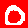
Digit: 0